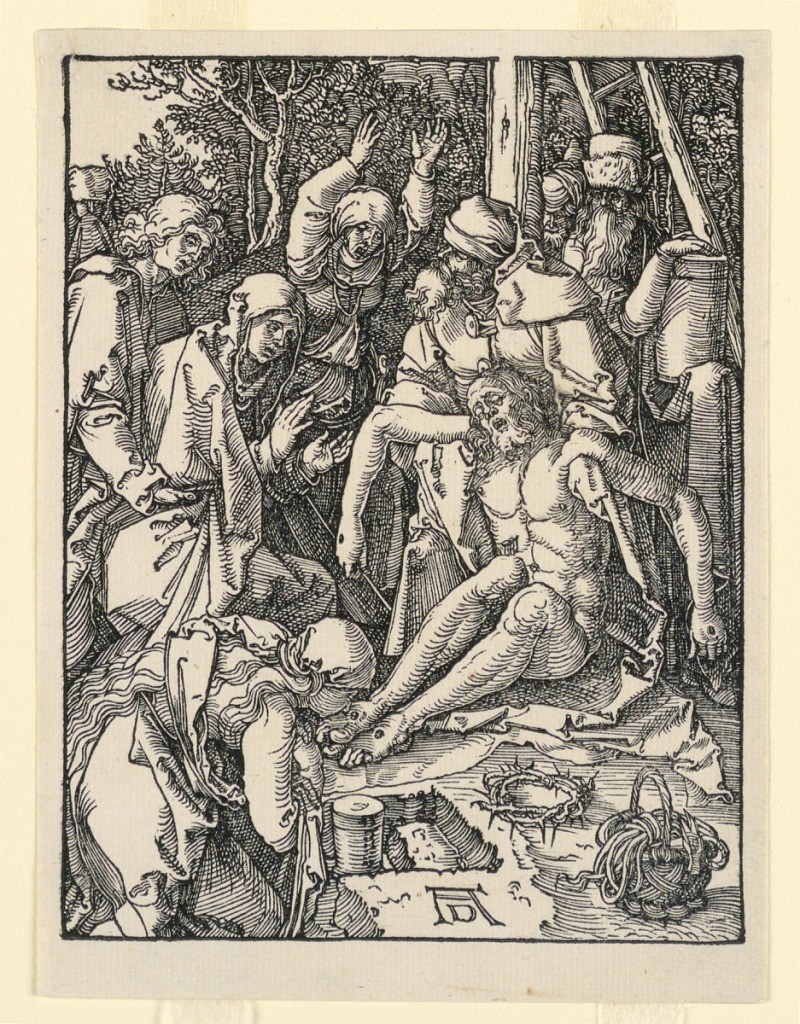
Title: The Lamentation, from The Little Passion Series
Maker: Albrecht Dürer, German, 1471–1528
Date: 1509–11
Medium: Woodcut on off-white laid paper
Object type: Print
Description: Scene at the foot of the cross. The arms of Christ are supported as he is placed on the winding-sheet. The Marys and Saint John are at left. Monogram of Dürer in foreground, center.